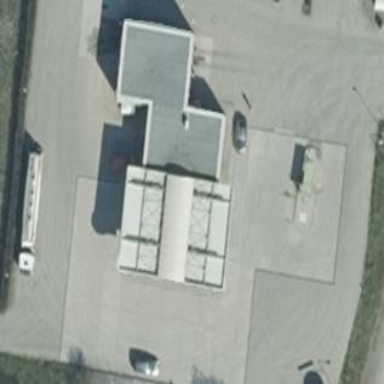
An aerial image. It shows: Building that serves as fuel station.